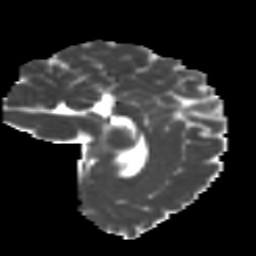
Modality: MD
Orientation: sagittal
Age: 18
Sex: female
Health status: ill
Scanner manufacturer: ge
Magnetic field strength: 3 T
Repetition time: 6.776 s
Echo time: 0.0794 s